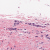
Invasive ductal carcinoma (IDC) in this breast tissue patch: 1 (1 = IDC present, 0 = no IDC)